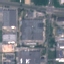
Land use / land cover: Industrial